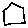
Label: house